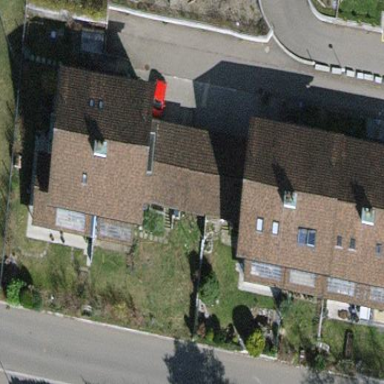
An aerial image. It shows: Group of garages.